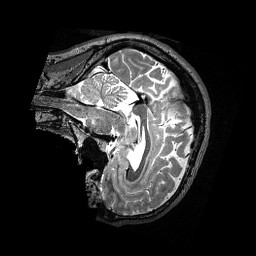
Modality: T2w
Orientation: sagittal
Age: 31
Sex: male
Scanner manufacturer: siemens
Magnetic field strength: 3 T
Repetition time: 3.2 s
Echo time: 0.479 s